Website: bh-photo
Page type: receipt
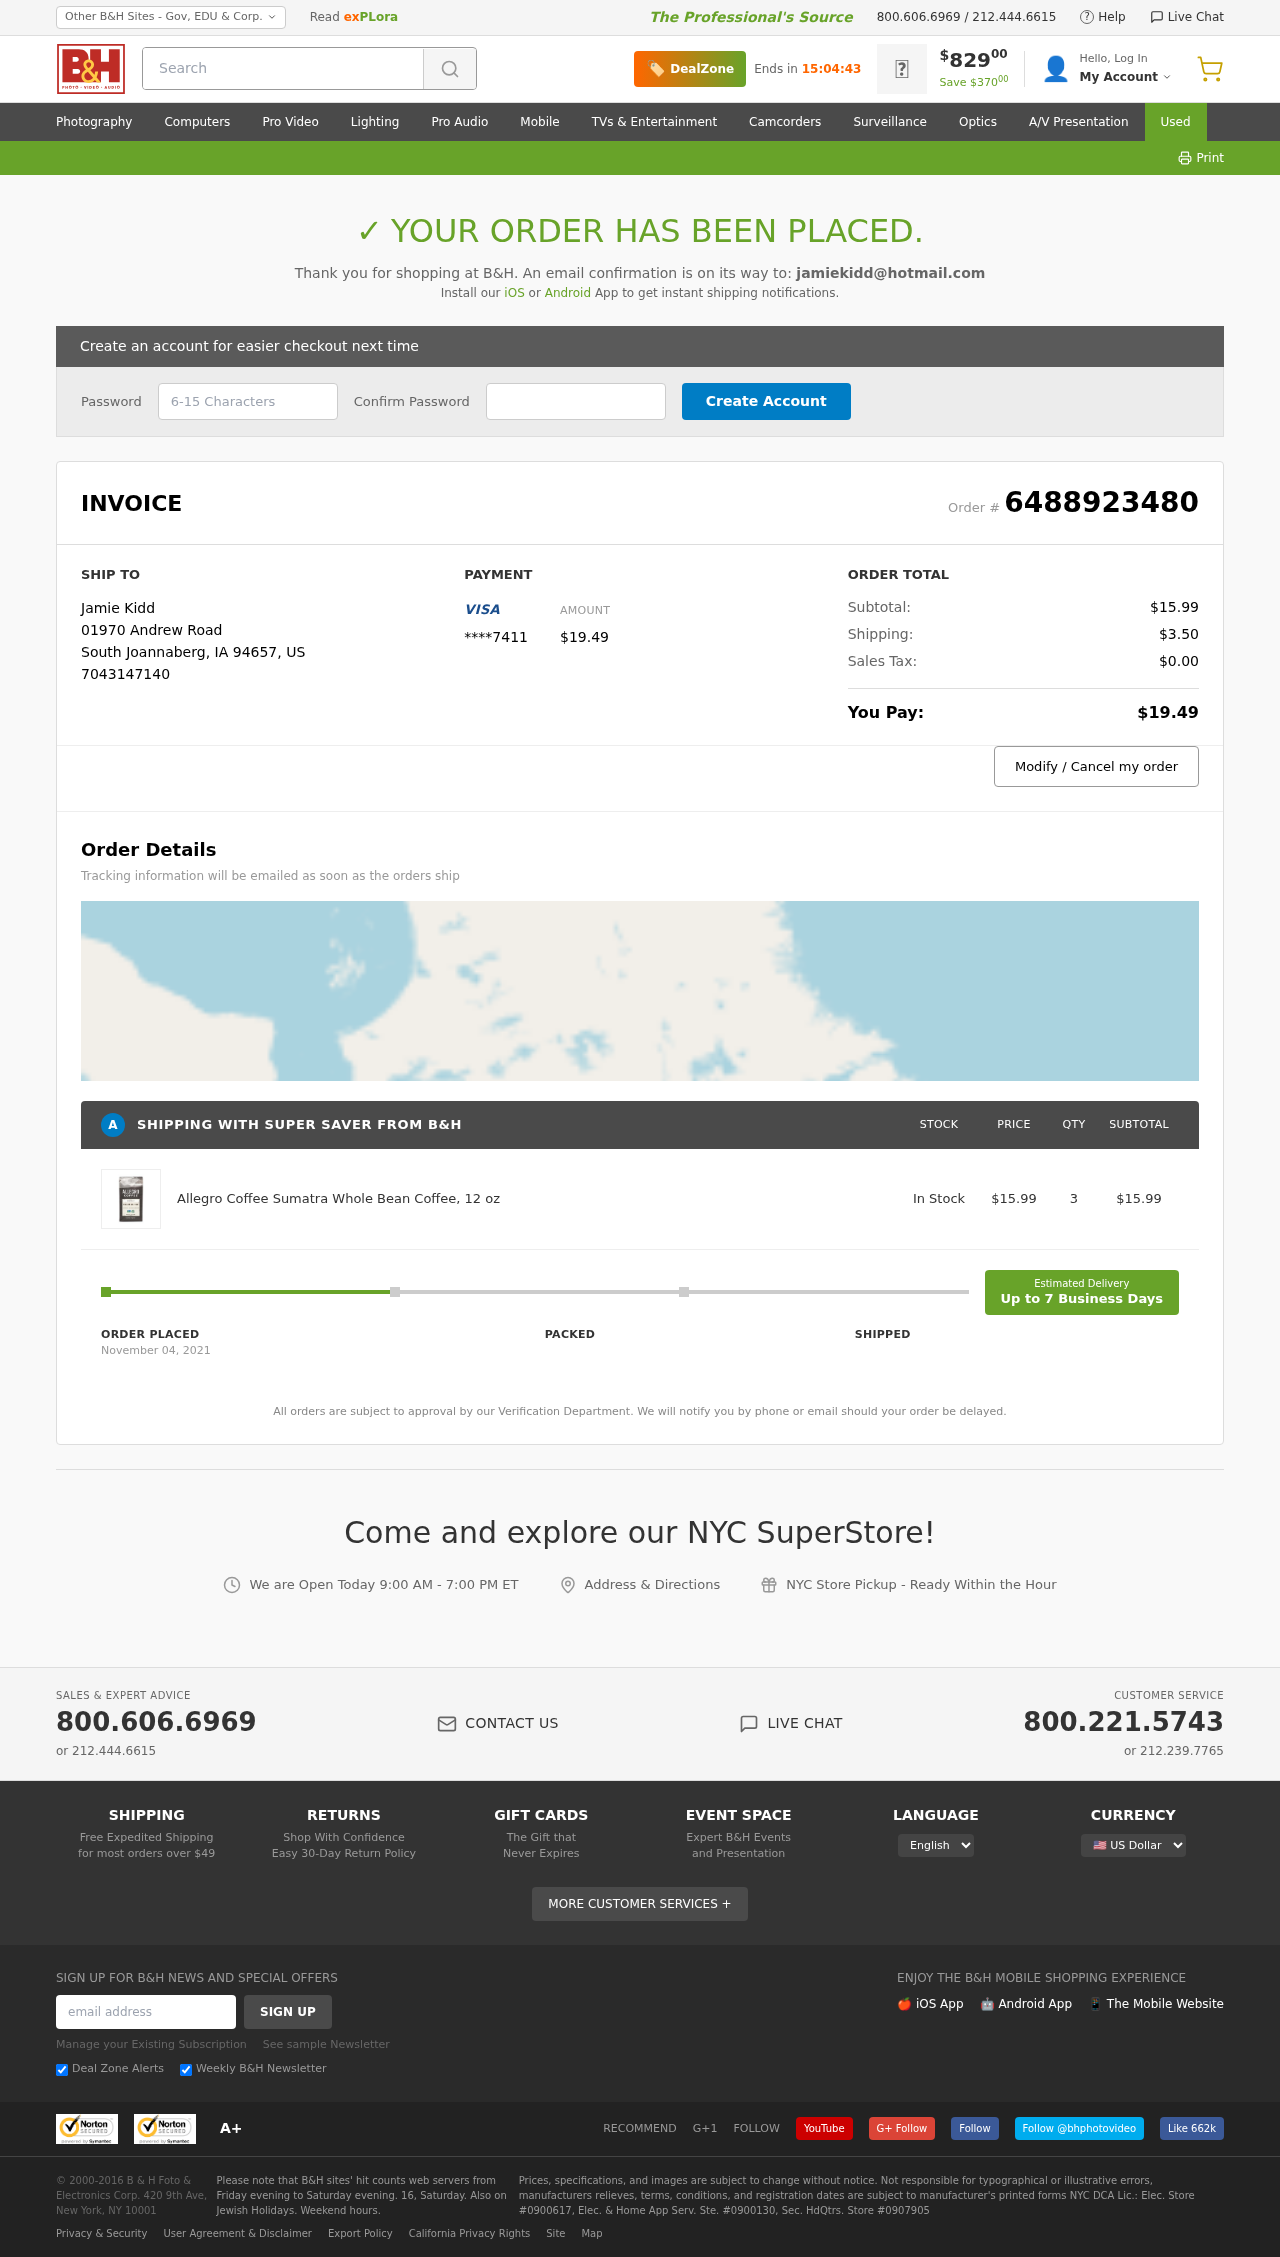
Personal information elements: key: PII_CARD_LAST4
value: ****7411
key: PII_CITY
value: South Joannaberg
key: PII_COUNTRY_CODE
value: US
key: PII_EMAIL
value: jamiekidd@hotmail.com
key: PII_FULLNAME
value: Jamie Kidd
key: PII_PHONE
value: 7043147140
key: PII_POSTCODE
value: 94657
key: PII_STATE_ABBR
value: IA
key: PII_STREET
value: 01970 Andrew Road
Product elements: key: PRODUCT1_NAME
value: Allegro Coffee Sumatra Whole Bean Coffee, 12 oz
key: PRODUCT1_PRICE
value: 15.99
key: PRODUCT1_QUANTITY
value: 3
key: PRODUCT1_SUBTOTAL
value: $15.99
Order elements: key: ORDER_ID
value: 6488923480
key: ORDER_TOTAL
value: $19.49
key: ORDER_SUBTOTAL
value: $15.99
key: ORDER_SHIPPING_COST
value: $3.50
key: ORDER_TAX
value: $0.00
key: ORDER_DATE
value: November 04, 2021
Search elements: key: HEADER_SEARCH
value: Search